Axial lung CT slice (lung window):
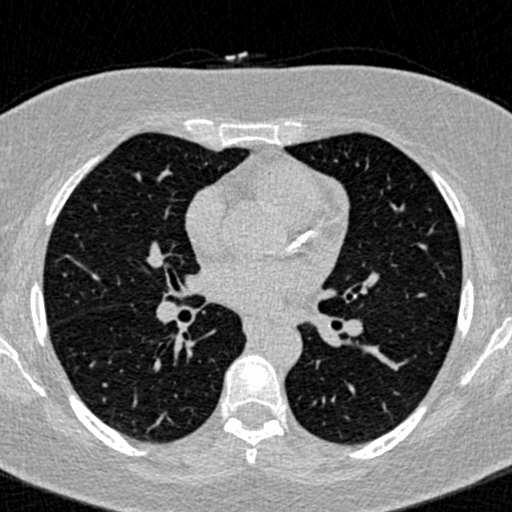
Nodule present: no